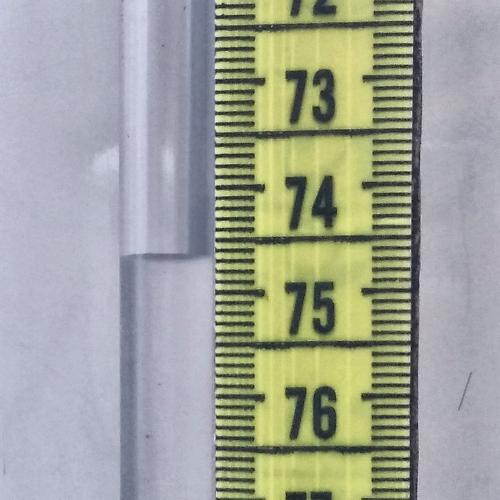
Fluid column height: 74.7 cm